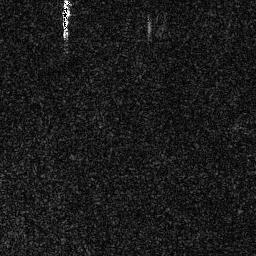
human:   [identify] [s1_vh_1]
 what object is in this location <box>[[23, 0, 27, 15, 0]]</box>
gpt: <ref>1 small ship at the top left</ref>